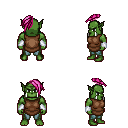
a pixel art fantasy rpg character, male body template, orc, green skin, brown tunic, teal pants, pink long mohawk hairstyle, white cloth bracers, four views (front, back, left, right), 2x2 character sprite sheet, small pixel art, hard edges, no anti-aliasing